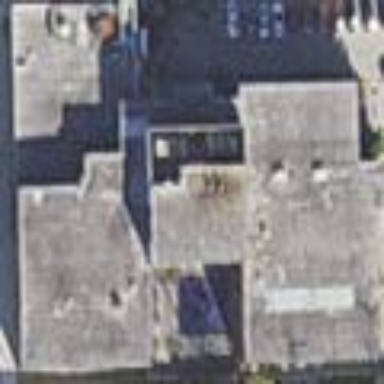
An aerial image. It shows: School building.